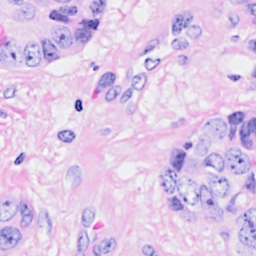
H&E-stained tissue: Breast